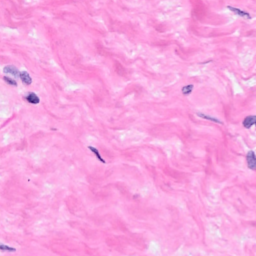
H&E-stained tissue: Breast